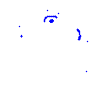
Particle: kaon